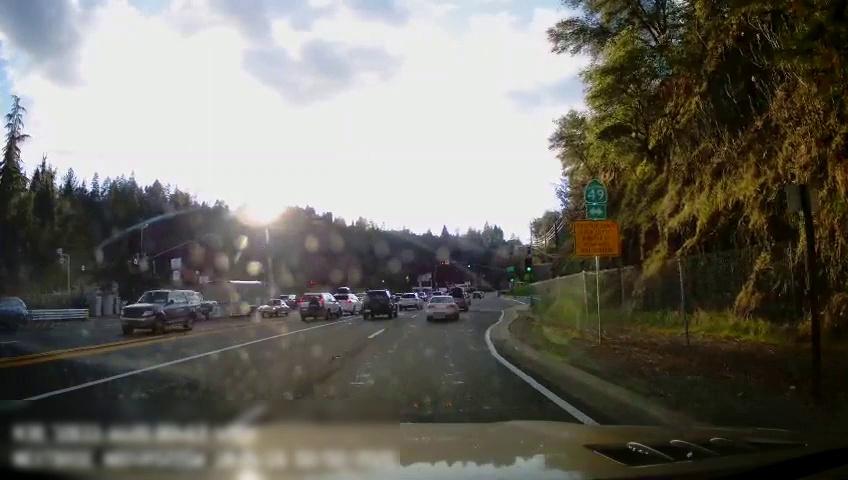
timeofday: Day
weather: Sunny
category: Drivable Space
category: Vehicles | Car
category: Vehicles | SUV
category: Vehicles | SUV
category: Vehicles | SUV
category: Vehicles | SUV
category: Vehicles | SUV
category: Vehicles | Car
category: Vehicles | Truck
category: Vehicles | SUV
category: Vehicles | Other LV
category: Vehicles | Car
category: Vehicles | SUV
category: Lanes | Opposite Lane
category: Lanes | Opposite Lane
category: Lanes | Current Lane
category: Lanes | Alternate Lane
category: Lanes | Current Lane
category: Lanes | Opposite Lane
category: Traffic | Signs
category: Traffic | Signs
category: Traffic | Signs
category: Traffic | Lights